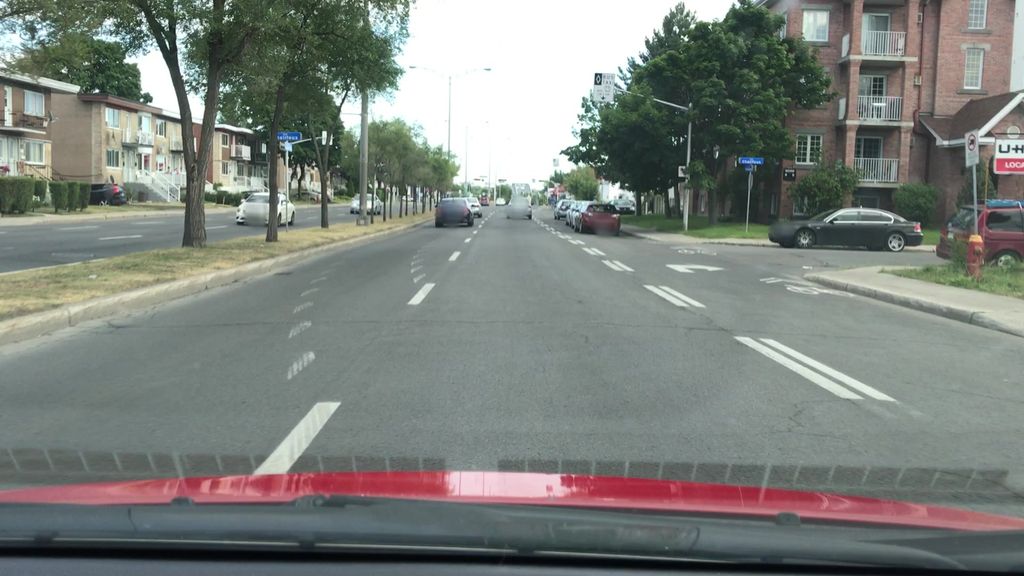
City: montreal